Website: macys
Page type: payment
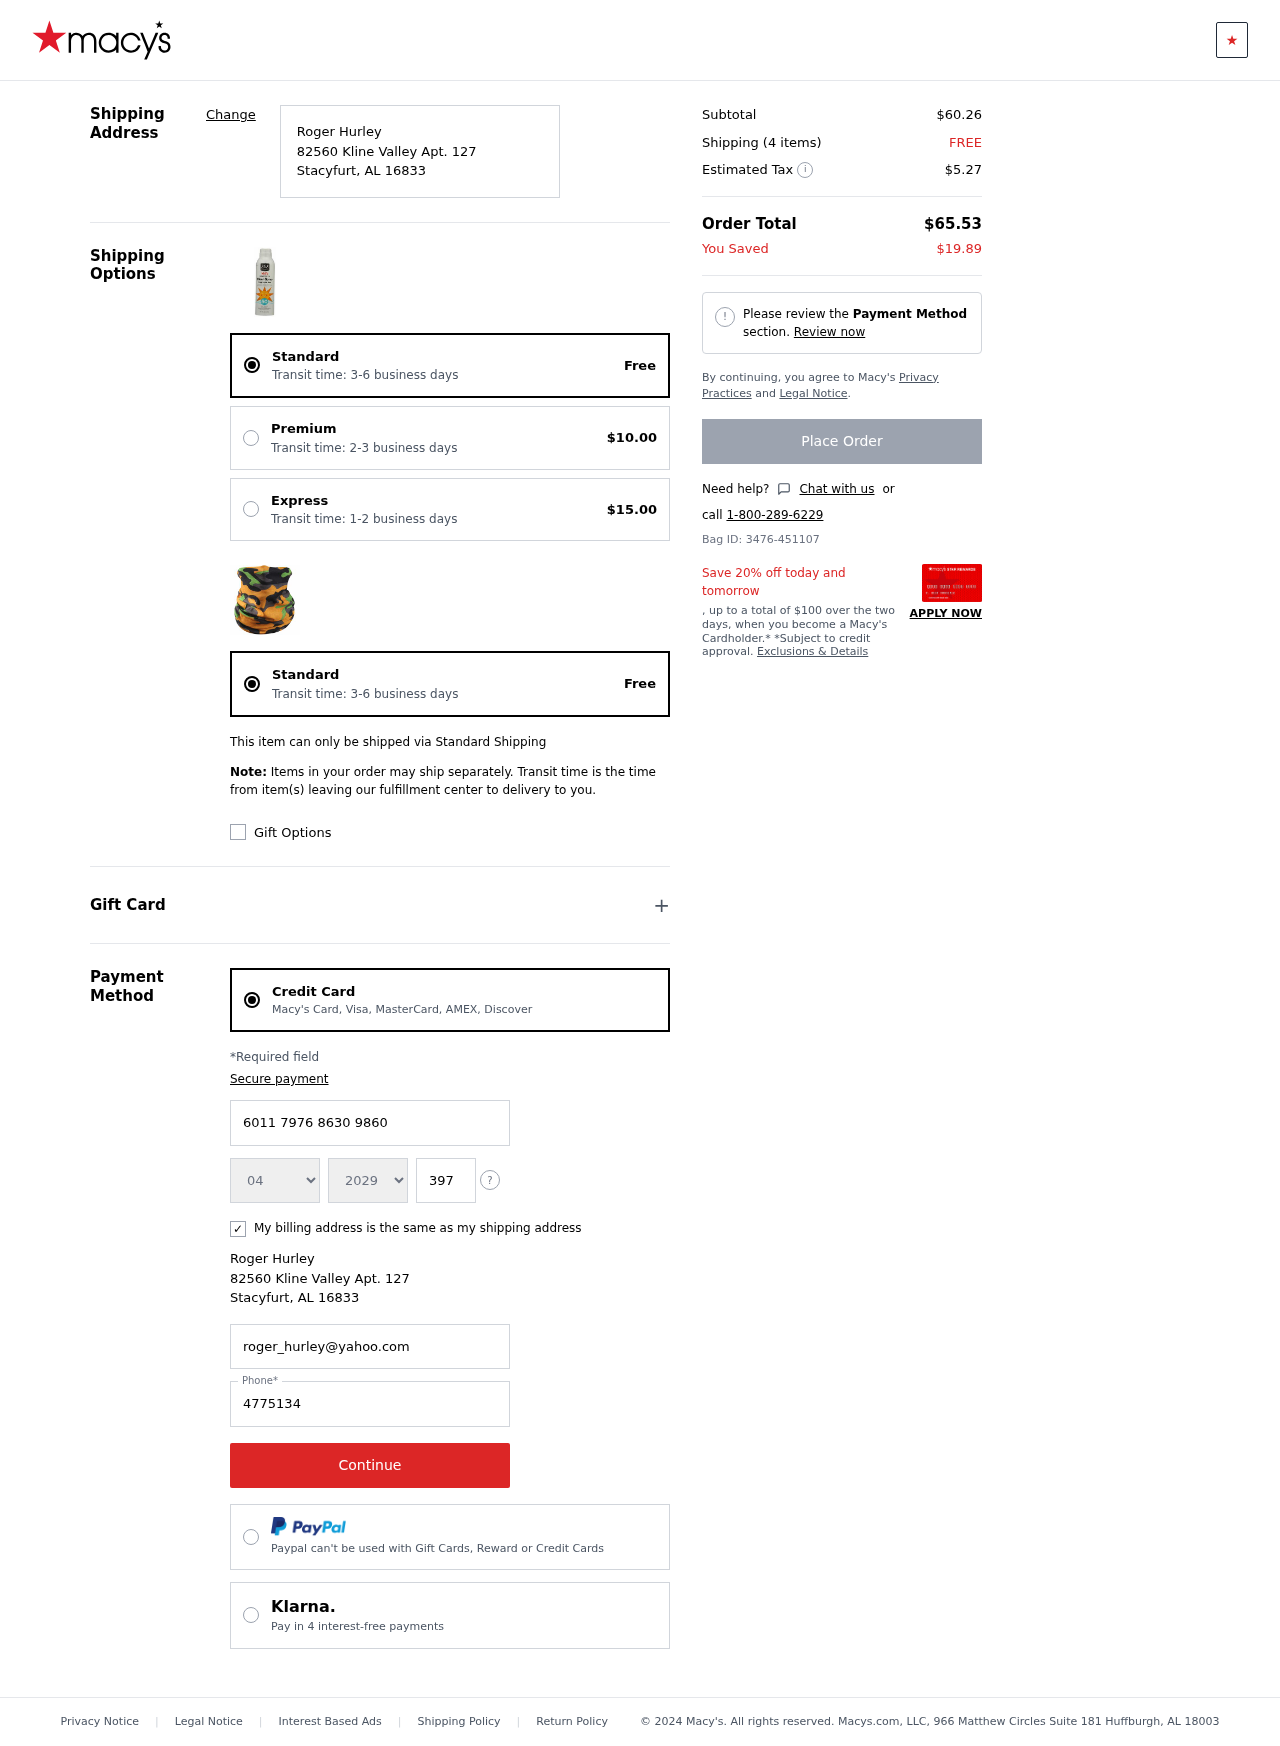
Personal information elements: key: PII_CARD_CVV
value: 397
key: PII_CARD_EXPIRY_MONTH
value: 04
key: PII_CARD_EXPIRY_YEAR
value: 29
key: PII_CARD_NUMBER
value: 6011 7976 8630 9860
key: PII_CITY
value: Stacyfurt
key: PII_EMAIL
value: roger_hurley@yahoo.com
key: PII_FULLNAME
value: Roger Hurley
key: PII_PHONE
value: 4775134160
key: PII_POSTCODE
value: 16833
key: PII_STATE_ABBR
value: AL
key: PII_STREET
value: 82560 Kline Valley Apt. 127
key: PII_FULLNAME2
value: Roger Hurley
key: PII_STREET2
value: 82560 Kline Valley Apt. 127
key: PII_CITY2
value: Stacyfurt
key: PII_STATE_ABBR2
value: AL
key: PII_POSTCODE2
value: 16833
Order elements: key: ORDER_DELIVERY_DATE
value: Transit time: 3-6 business days
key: ORDER_SHIPPING_STANDARD
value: Free
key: ORDER_SHIPPING_PREMIUM
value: $10.00
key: ORDER_SHIPPING_EXPRESS
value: $15.00
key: ORDER_DELIVERY_DATE2
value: Transit time: 3-6 business days
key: ORDER_SHIPPING_STANDARD2
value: Free
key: ORDER_SUBTOTAL
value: $60.26
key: ORDER_NUM_ITEMS
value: Shipping (4 items)
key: ORDER_SHIPPING_COST
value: FREE
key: ORDER_TAX
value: $5.27
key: ORDER_TOTAL
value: $65.53
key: ORDER_SAVINGS
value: $19.89
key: ORDER_ID
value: Bag ID: 3476-451107